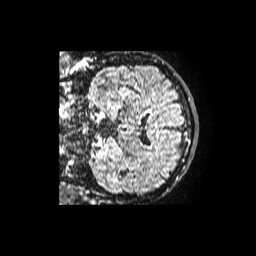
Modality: FLAIR
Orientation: coronal
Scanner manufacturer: philips
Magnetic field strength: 1.5 T
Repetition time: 8 s
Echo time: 0.3027 s